Field crop: maize
Growth stage: 2
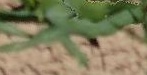
Species: maize